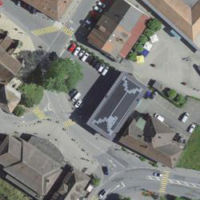
EUNIS habitat code: 54
Species observed at this site:
Lepidium draba